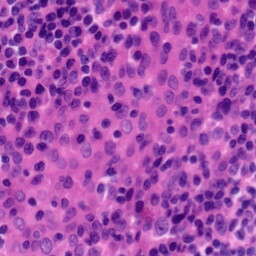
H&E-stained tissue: Tonsil